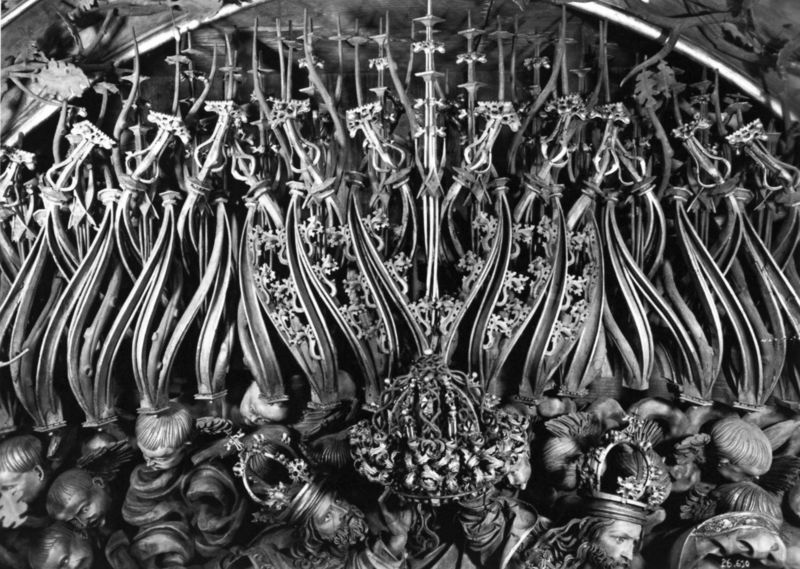
Titel: Hochaltar aus der Abteikirche Zwettl, Mittelschrein, Maßwerk über der Trinität
Künstler: Meister von Zwettl
Standort: Adamov (Adamsthal)
Institution: Pfarrkirche St. Barbara
Schlagwörter: hand, kopf, mann, schatten, weiß, menschen, ausschnitt, geschwungen, grau, holz, köpfe, licht, männer, schmuck, schwarz, stützen, blick, menge, ornament, bart, bärte, gesichter, blicke, gesicht, halten, blicken, hände, schauen, ast, gitter, kirche, gold, haare, reich, decke, spitzen, blatt, pflanzen, gotik, krone, locken, kinder, engel, putte, ranken, skulptur, statue, relief, bogen, linien, figuren, kaiser, könig, detail, symmetrie, verzierung, kerzen, metall, plastik, foto, fotografie, oben, photographie, bögen, eng, dom, flammen, symmetrisch, schwarz weiß, gebogen, getümmel, aufwand, gestik, gedreht, altar, hochaltar, kathedrale, schnitzerei, photo, lettner, skulpturen, statuen, jüngstes gericht, krönung, mönch, mönche, könige, heilige, speer, winden, geweih, guss, aufnahme, schnitzen, aufsatz, maßwerk, kronen, fialen, kreuzblume, spätgotik, gesprenge, schnitzaltar, schnitzkunst, etail, eichenlaub, chorgestühl, bartlos, fülle, pfingstwunder, häupter, gespränge, marienaltar, trinität, sünder, gescwungen, kinderköpfe, photot, kinderkopf, nart, riemenshneider, 12, eichblätter, pilzköpfe